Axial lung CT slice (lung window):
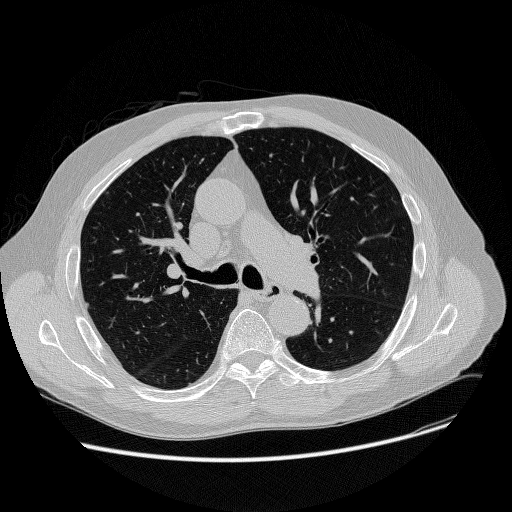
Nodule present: no